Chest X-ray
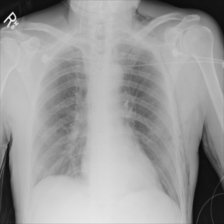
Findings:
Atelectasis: negative
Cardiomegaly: negative
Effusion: negative
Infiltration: negative
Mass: negative
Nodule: negative
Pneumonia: negative
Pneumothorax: negative
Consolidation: negative
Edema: negative
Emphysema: negative
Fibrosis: negative
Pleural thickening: negative
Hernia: negative